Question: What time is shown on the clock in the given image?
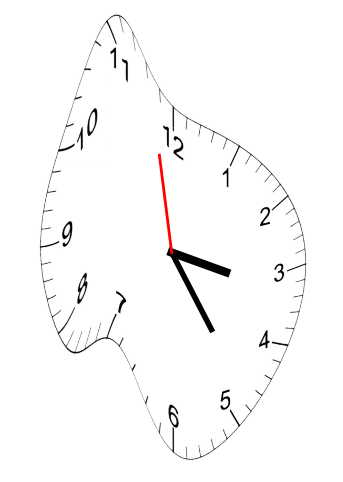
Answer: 03:23:58